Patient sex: M
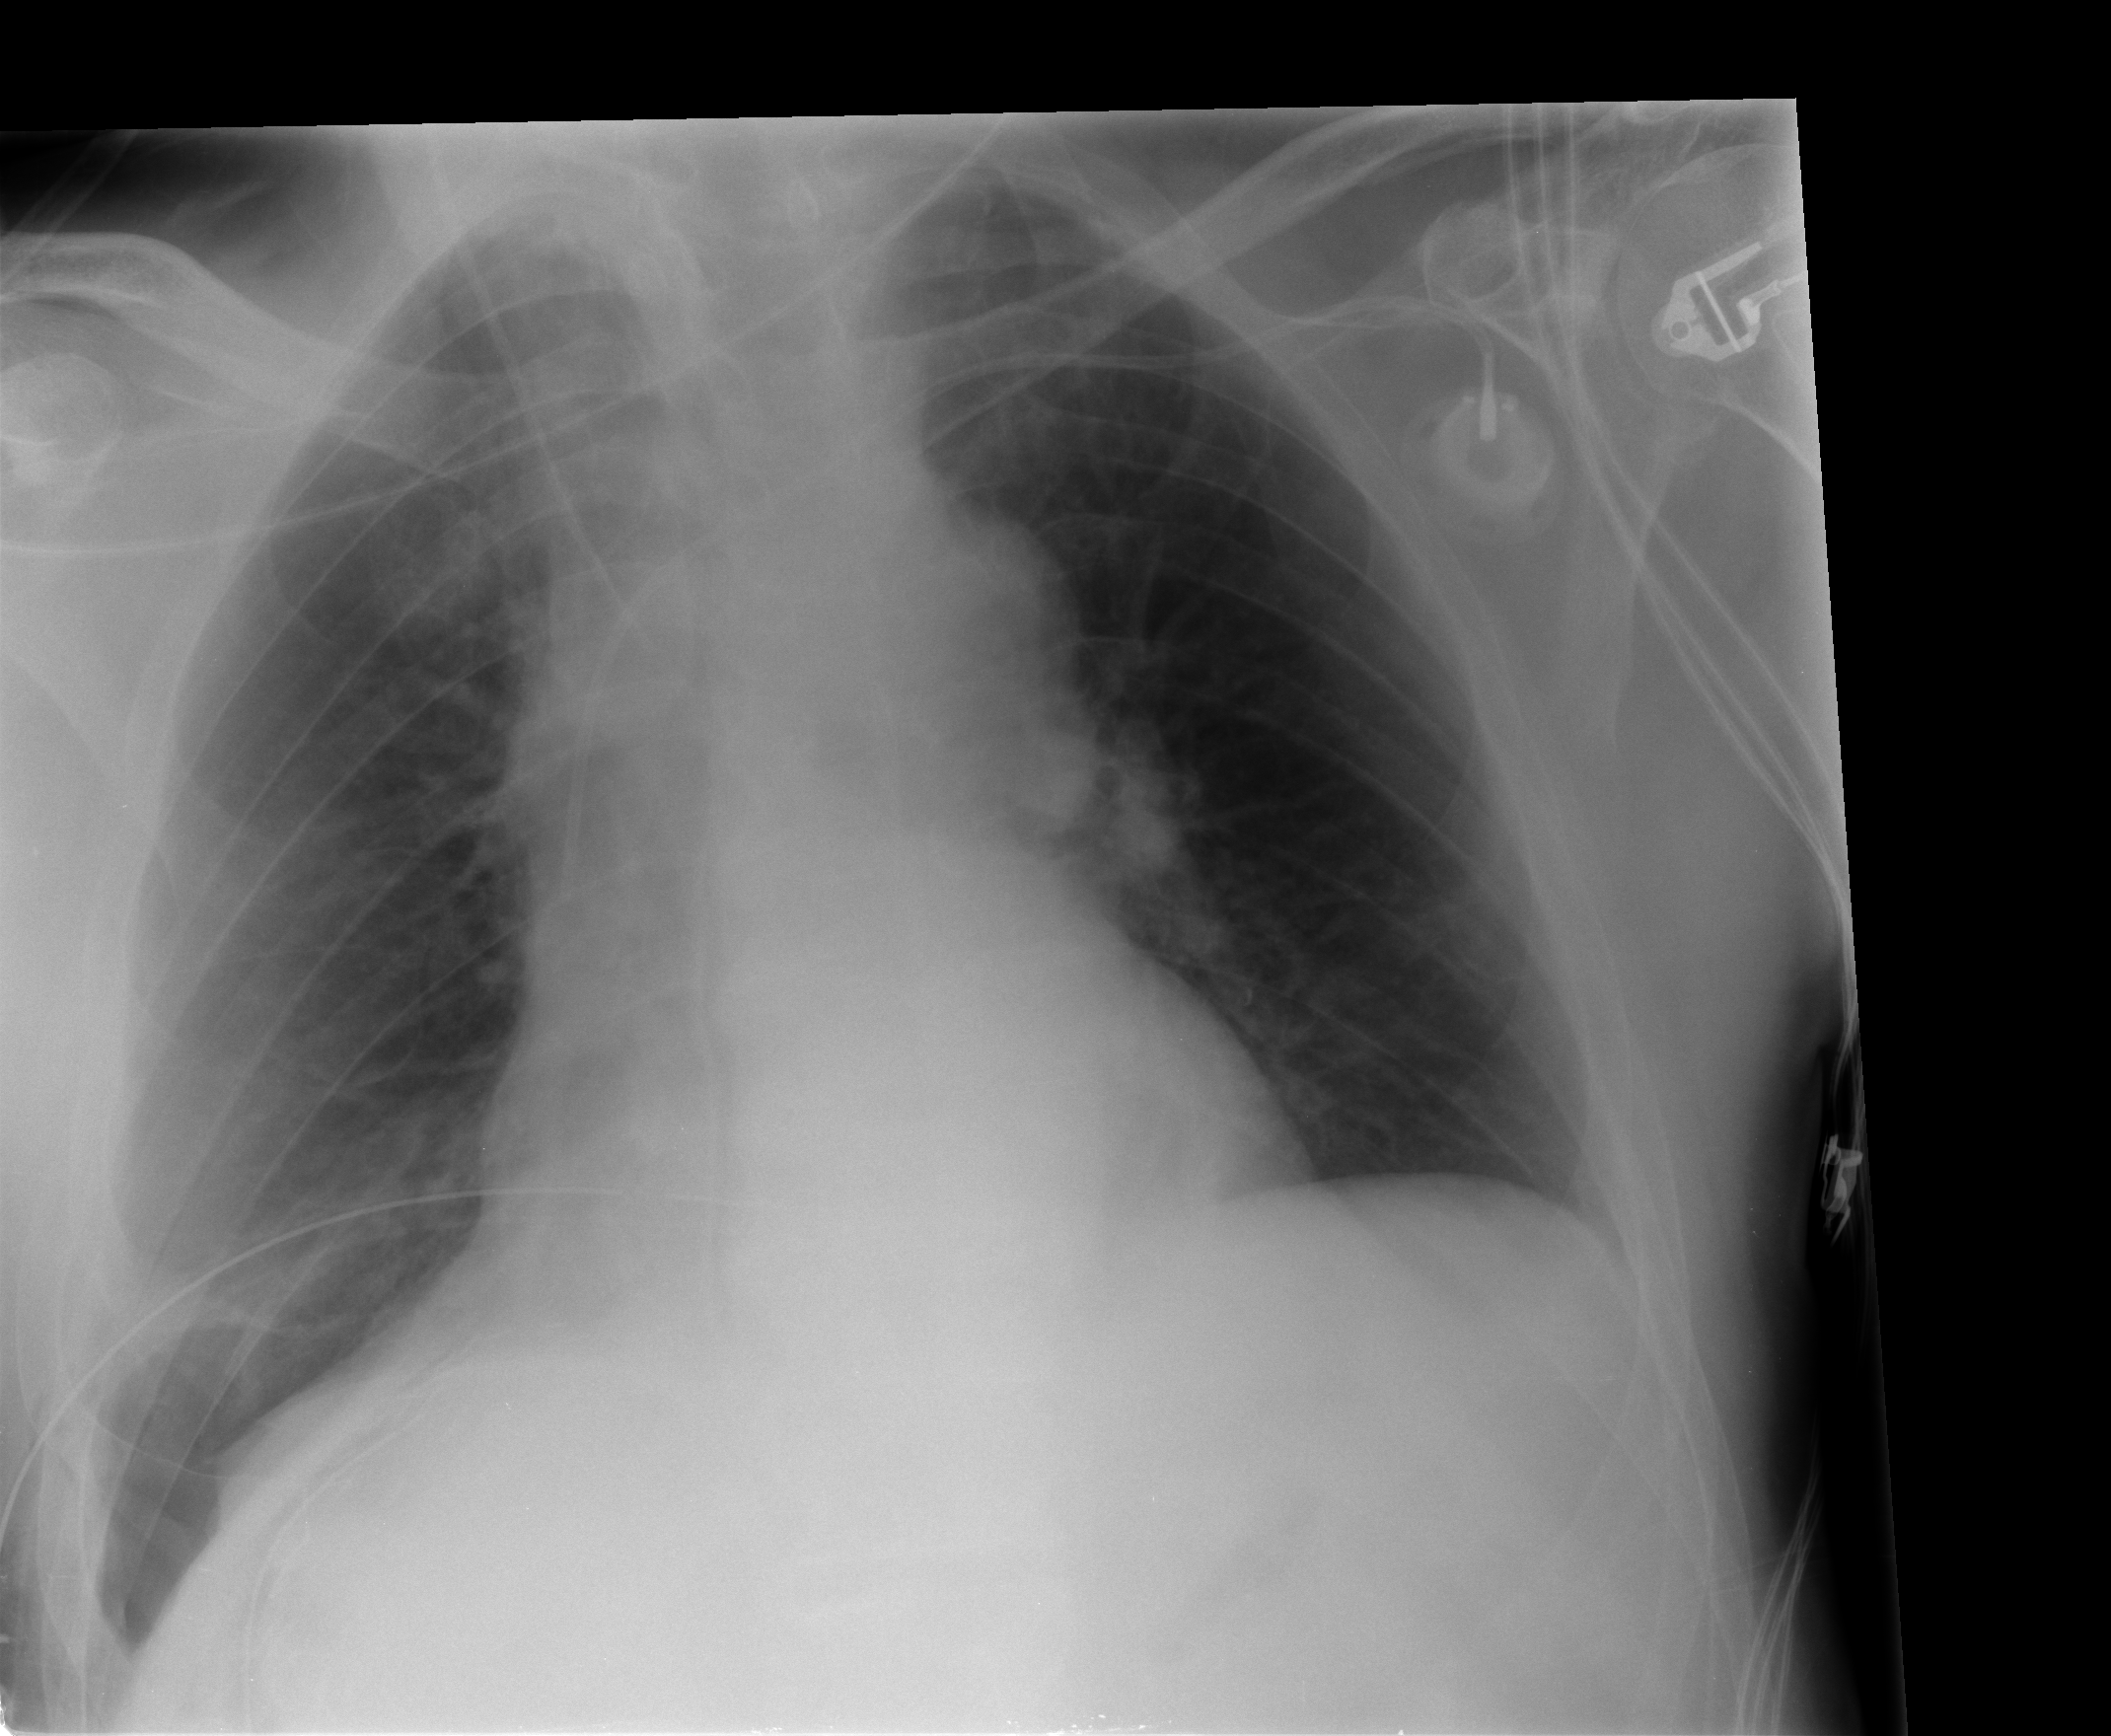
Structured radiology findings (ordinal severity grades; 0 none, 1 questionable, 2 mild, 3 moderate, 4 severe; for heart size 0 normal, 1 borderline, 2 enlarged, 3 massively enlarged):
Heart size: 0
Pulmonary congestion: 1
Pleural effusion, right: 0
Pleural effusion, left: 0
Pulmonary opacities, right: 0
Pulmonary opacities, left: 0
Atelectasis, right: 2
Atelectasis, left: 1